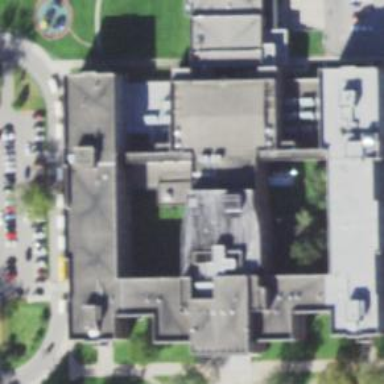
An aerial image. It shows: School.